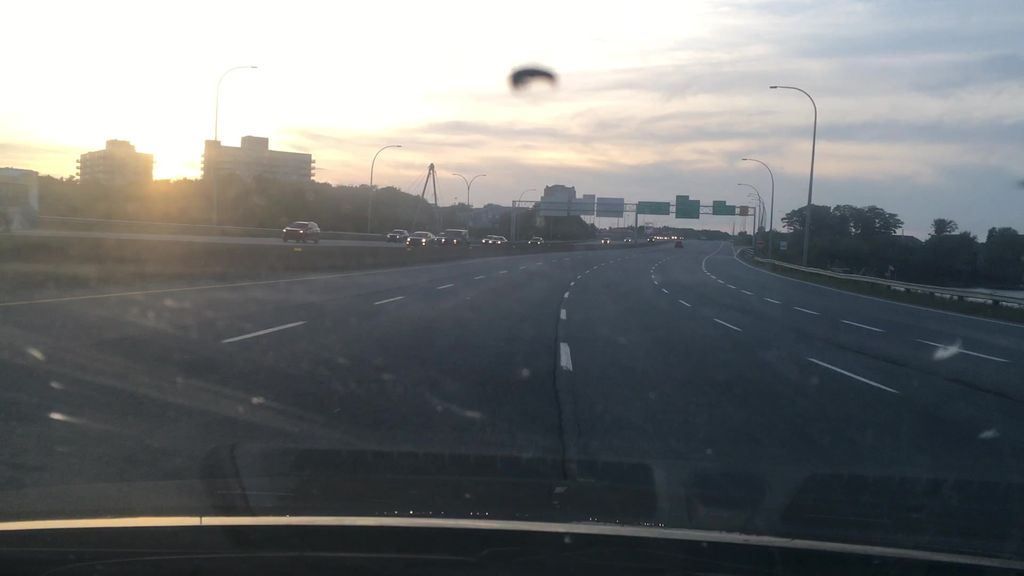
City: halifax